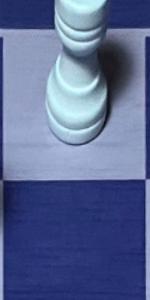
Label: Empty